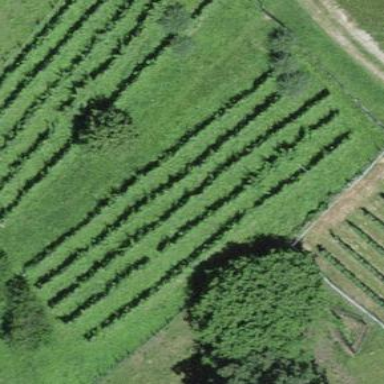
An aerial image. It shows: Vineyard growing grapes.